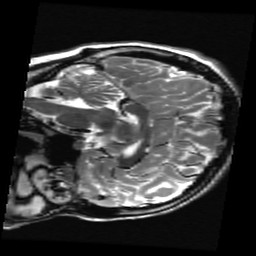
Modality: T2w
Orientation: sagittal
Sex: female
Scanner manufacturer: ge
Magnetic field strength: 3 T
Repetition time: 5 s
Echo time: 0.1017 s